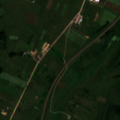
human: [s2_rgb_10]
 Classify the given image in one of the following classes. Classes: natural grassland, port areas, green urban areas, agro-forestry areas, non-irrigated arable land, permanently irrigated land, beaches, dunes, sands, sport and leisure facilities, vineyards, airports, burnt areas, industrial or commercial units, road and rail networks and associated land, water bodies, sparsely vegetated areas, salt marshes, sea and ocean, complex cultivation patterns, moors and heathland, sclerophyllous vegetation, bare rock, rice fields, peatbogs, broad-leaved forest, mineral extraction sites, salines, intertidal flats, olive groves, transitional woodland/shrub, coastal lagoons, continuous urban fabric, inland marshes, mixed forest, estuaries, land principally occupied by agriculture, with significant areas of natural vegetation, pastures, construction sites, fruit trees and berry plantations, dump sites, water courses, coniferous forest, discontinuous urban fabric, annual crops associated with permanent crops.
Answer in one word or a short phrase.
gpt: discontinuous urban fabric, pastures, complex cultivation patterns, land principally occupied by agriculture, with significant areas of natural vegetation, coniferous forest